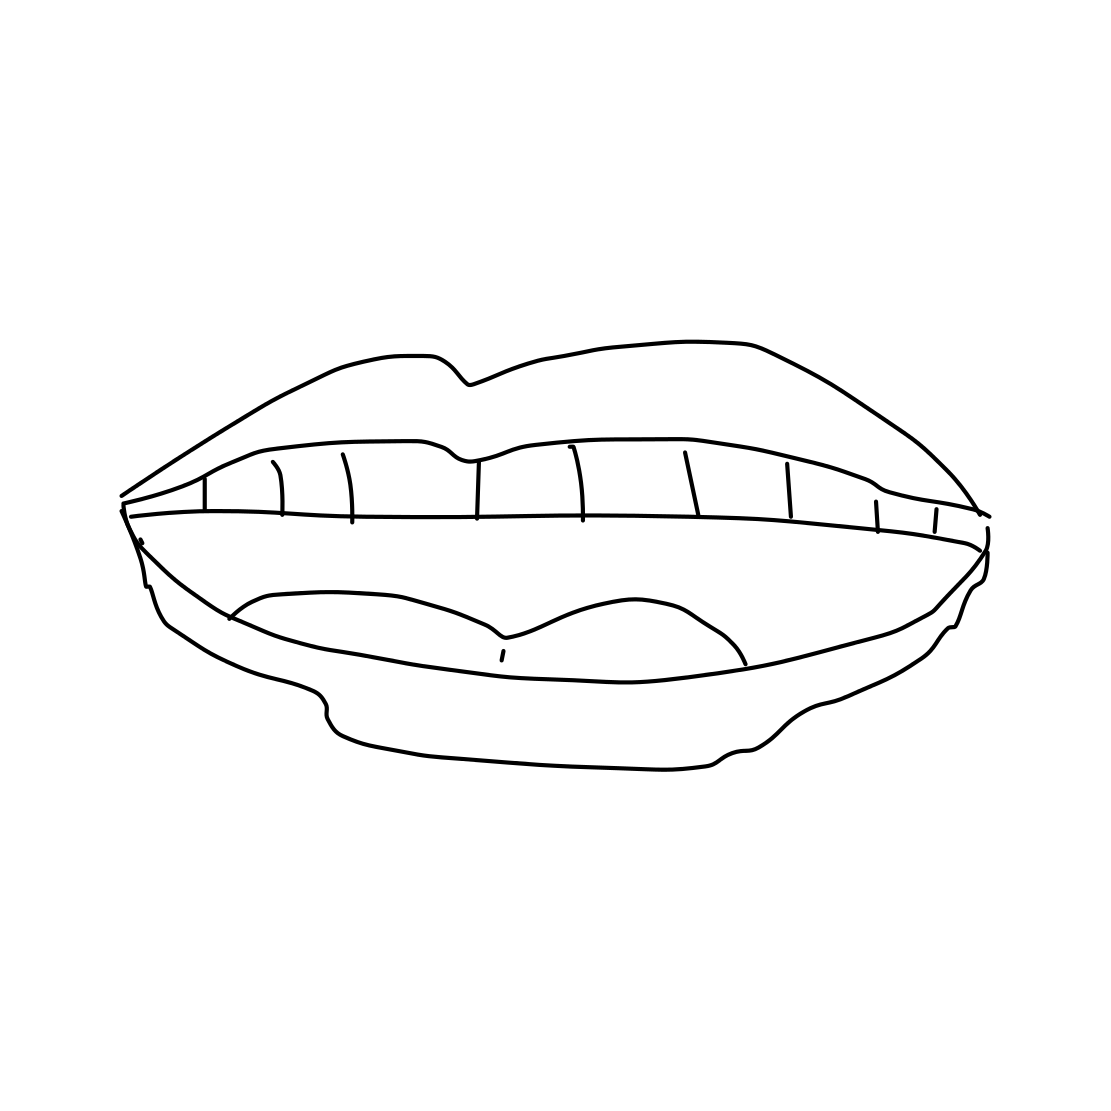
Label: mouth